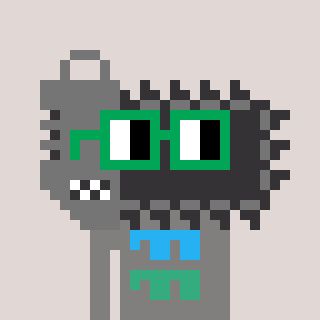
a pixel art character with square green glasses, a chainsaw-shaped head and a bluegrey-colored body on a warm background